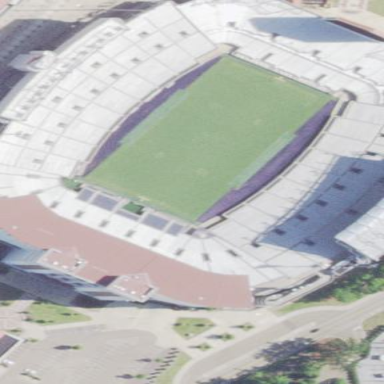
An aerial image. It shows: Stadium primarily used for American football.